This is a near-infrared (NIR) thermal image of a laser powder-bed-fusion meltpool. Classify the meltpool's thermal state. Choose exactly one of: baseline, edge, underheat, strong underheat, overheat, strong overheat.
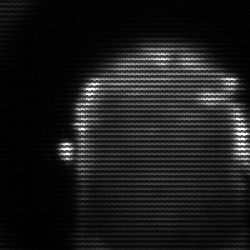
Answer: baseline